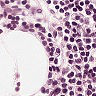
Metastatic tissue present: no